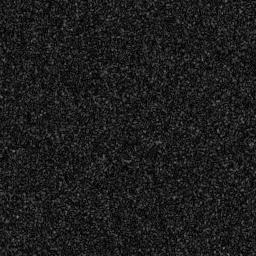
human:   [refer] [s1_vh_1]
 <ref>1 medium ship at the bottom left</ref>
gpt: <box>[[12, 86, 26, 99, 0]]</box>